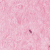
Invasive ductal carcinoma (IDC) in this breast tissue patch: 0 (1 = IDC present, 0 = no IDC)